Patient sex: F
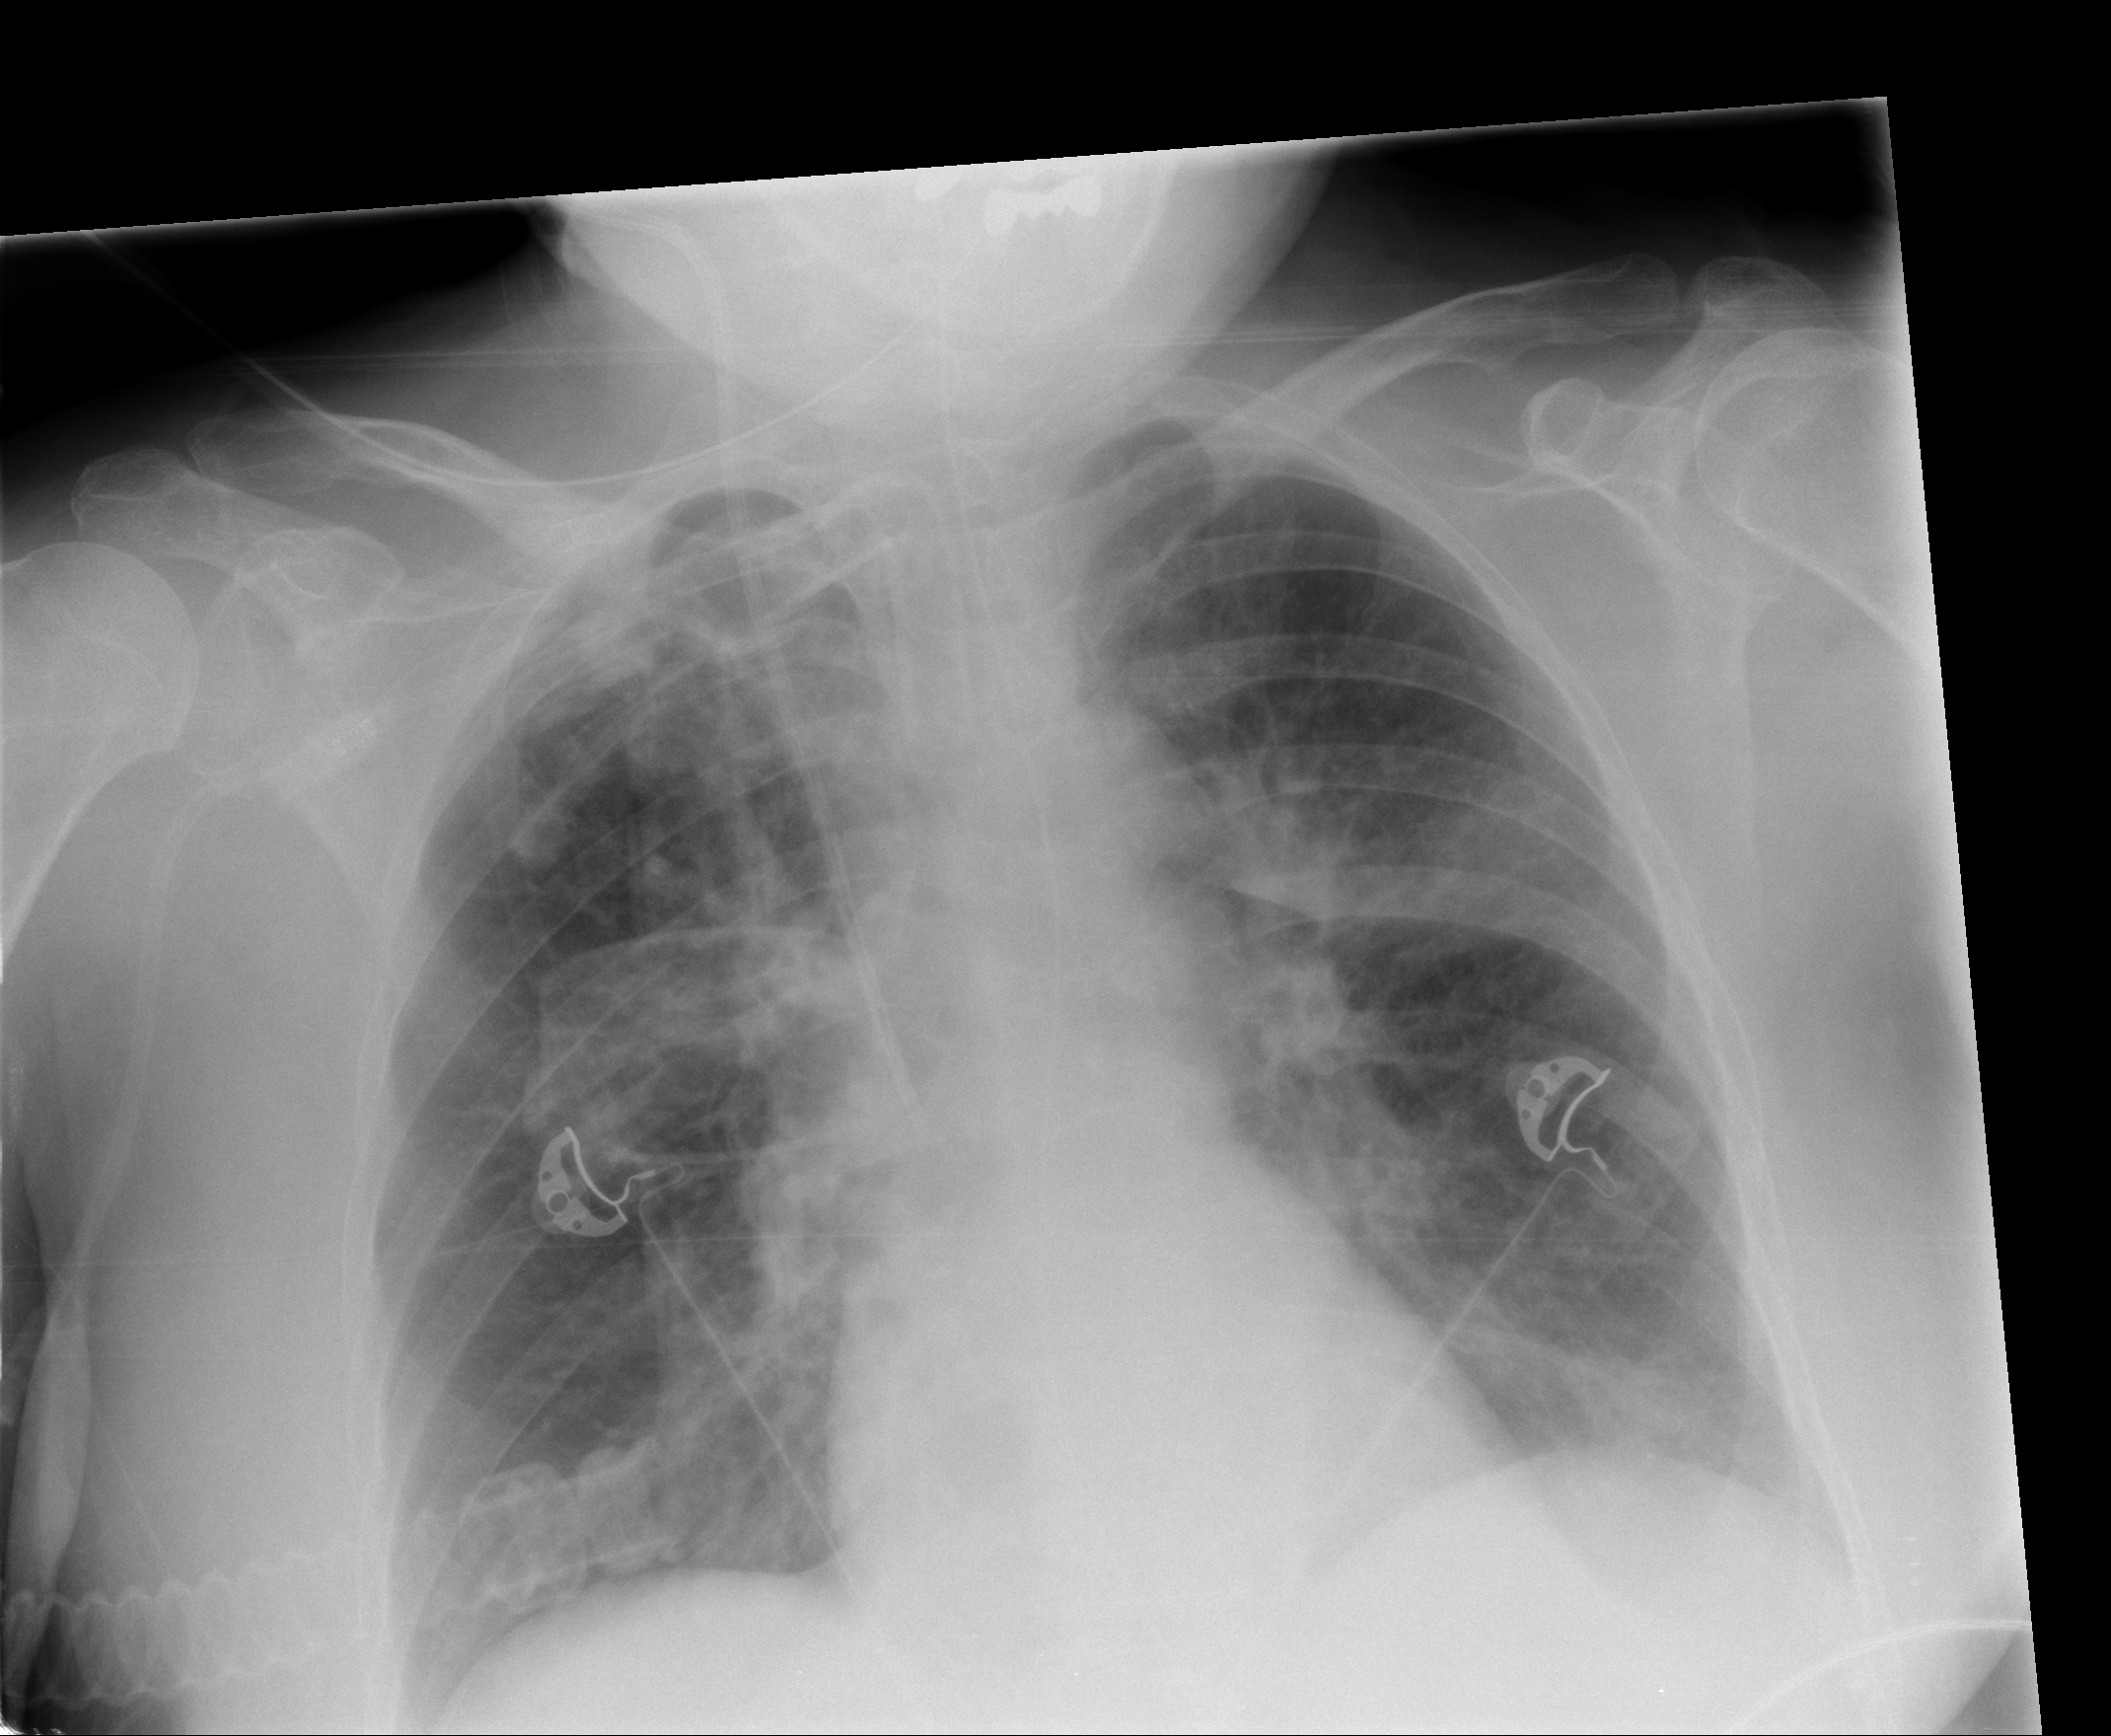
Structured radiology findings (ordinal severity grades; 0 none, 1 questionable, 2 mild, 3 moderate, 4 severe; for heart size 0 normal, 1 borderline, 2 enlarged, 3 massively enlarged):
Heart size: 0
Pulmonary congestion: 2
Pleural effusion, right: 0
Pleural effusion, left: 0
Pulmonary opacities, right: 2
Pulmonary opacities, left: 2
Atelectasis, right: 1
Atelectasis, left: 1